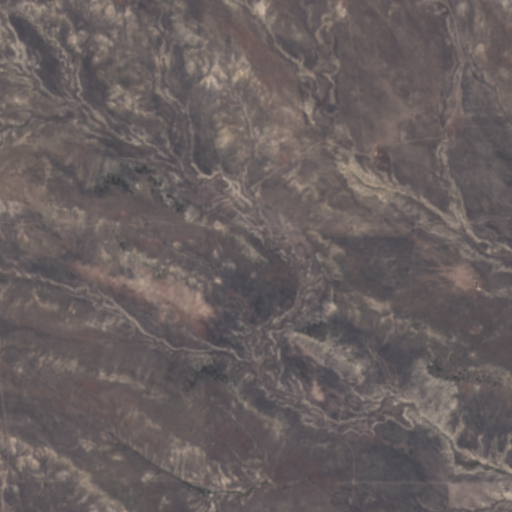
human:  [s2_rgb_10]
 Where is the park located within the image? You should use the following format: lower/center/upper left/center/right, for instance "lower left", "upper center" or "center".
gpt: The park is located in the upper right of the image.
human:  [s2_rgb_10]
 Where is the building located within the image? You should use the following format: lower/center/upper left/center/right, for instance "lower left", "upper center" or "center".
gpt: The building is located in the upper right of the image.
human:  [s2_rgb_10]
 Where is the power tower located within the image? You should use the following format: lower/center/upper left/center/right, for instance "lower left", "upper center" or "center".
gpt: There is no power tower in the image.